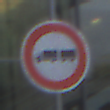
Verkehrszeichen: VerbotLastkraftwagenMitAnhaenger
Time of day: SunriseSunset
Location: Outdoor (Urban)
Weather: PartlyCloudy
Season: NotSpecified
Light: Natural